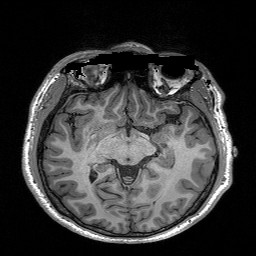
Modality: T1w
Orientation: coronal